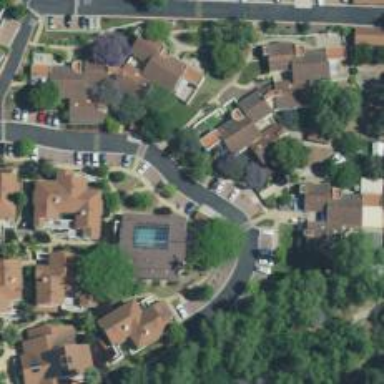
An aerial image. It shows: Living street.